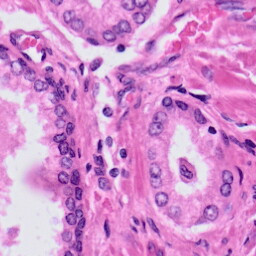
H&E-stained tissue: Prostate